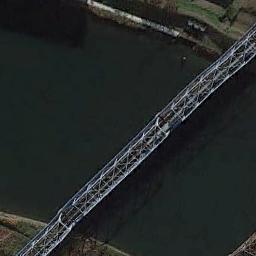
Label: bridge